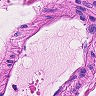
Metastatic tissue present: no